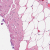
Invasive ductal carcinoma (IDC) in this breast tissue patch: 0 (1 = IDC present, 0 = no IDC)